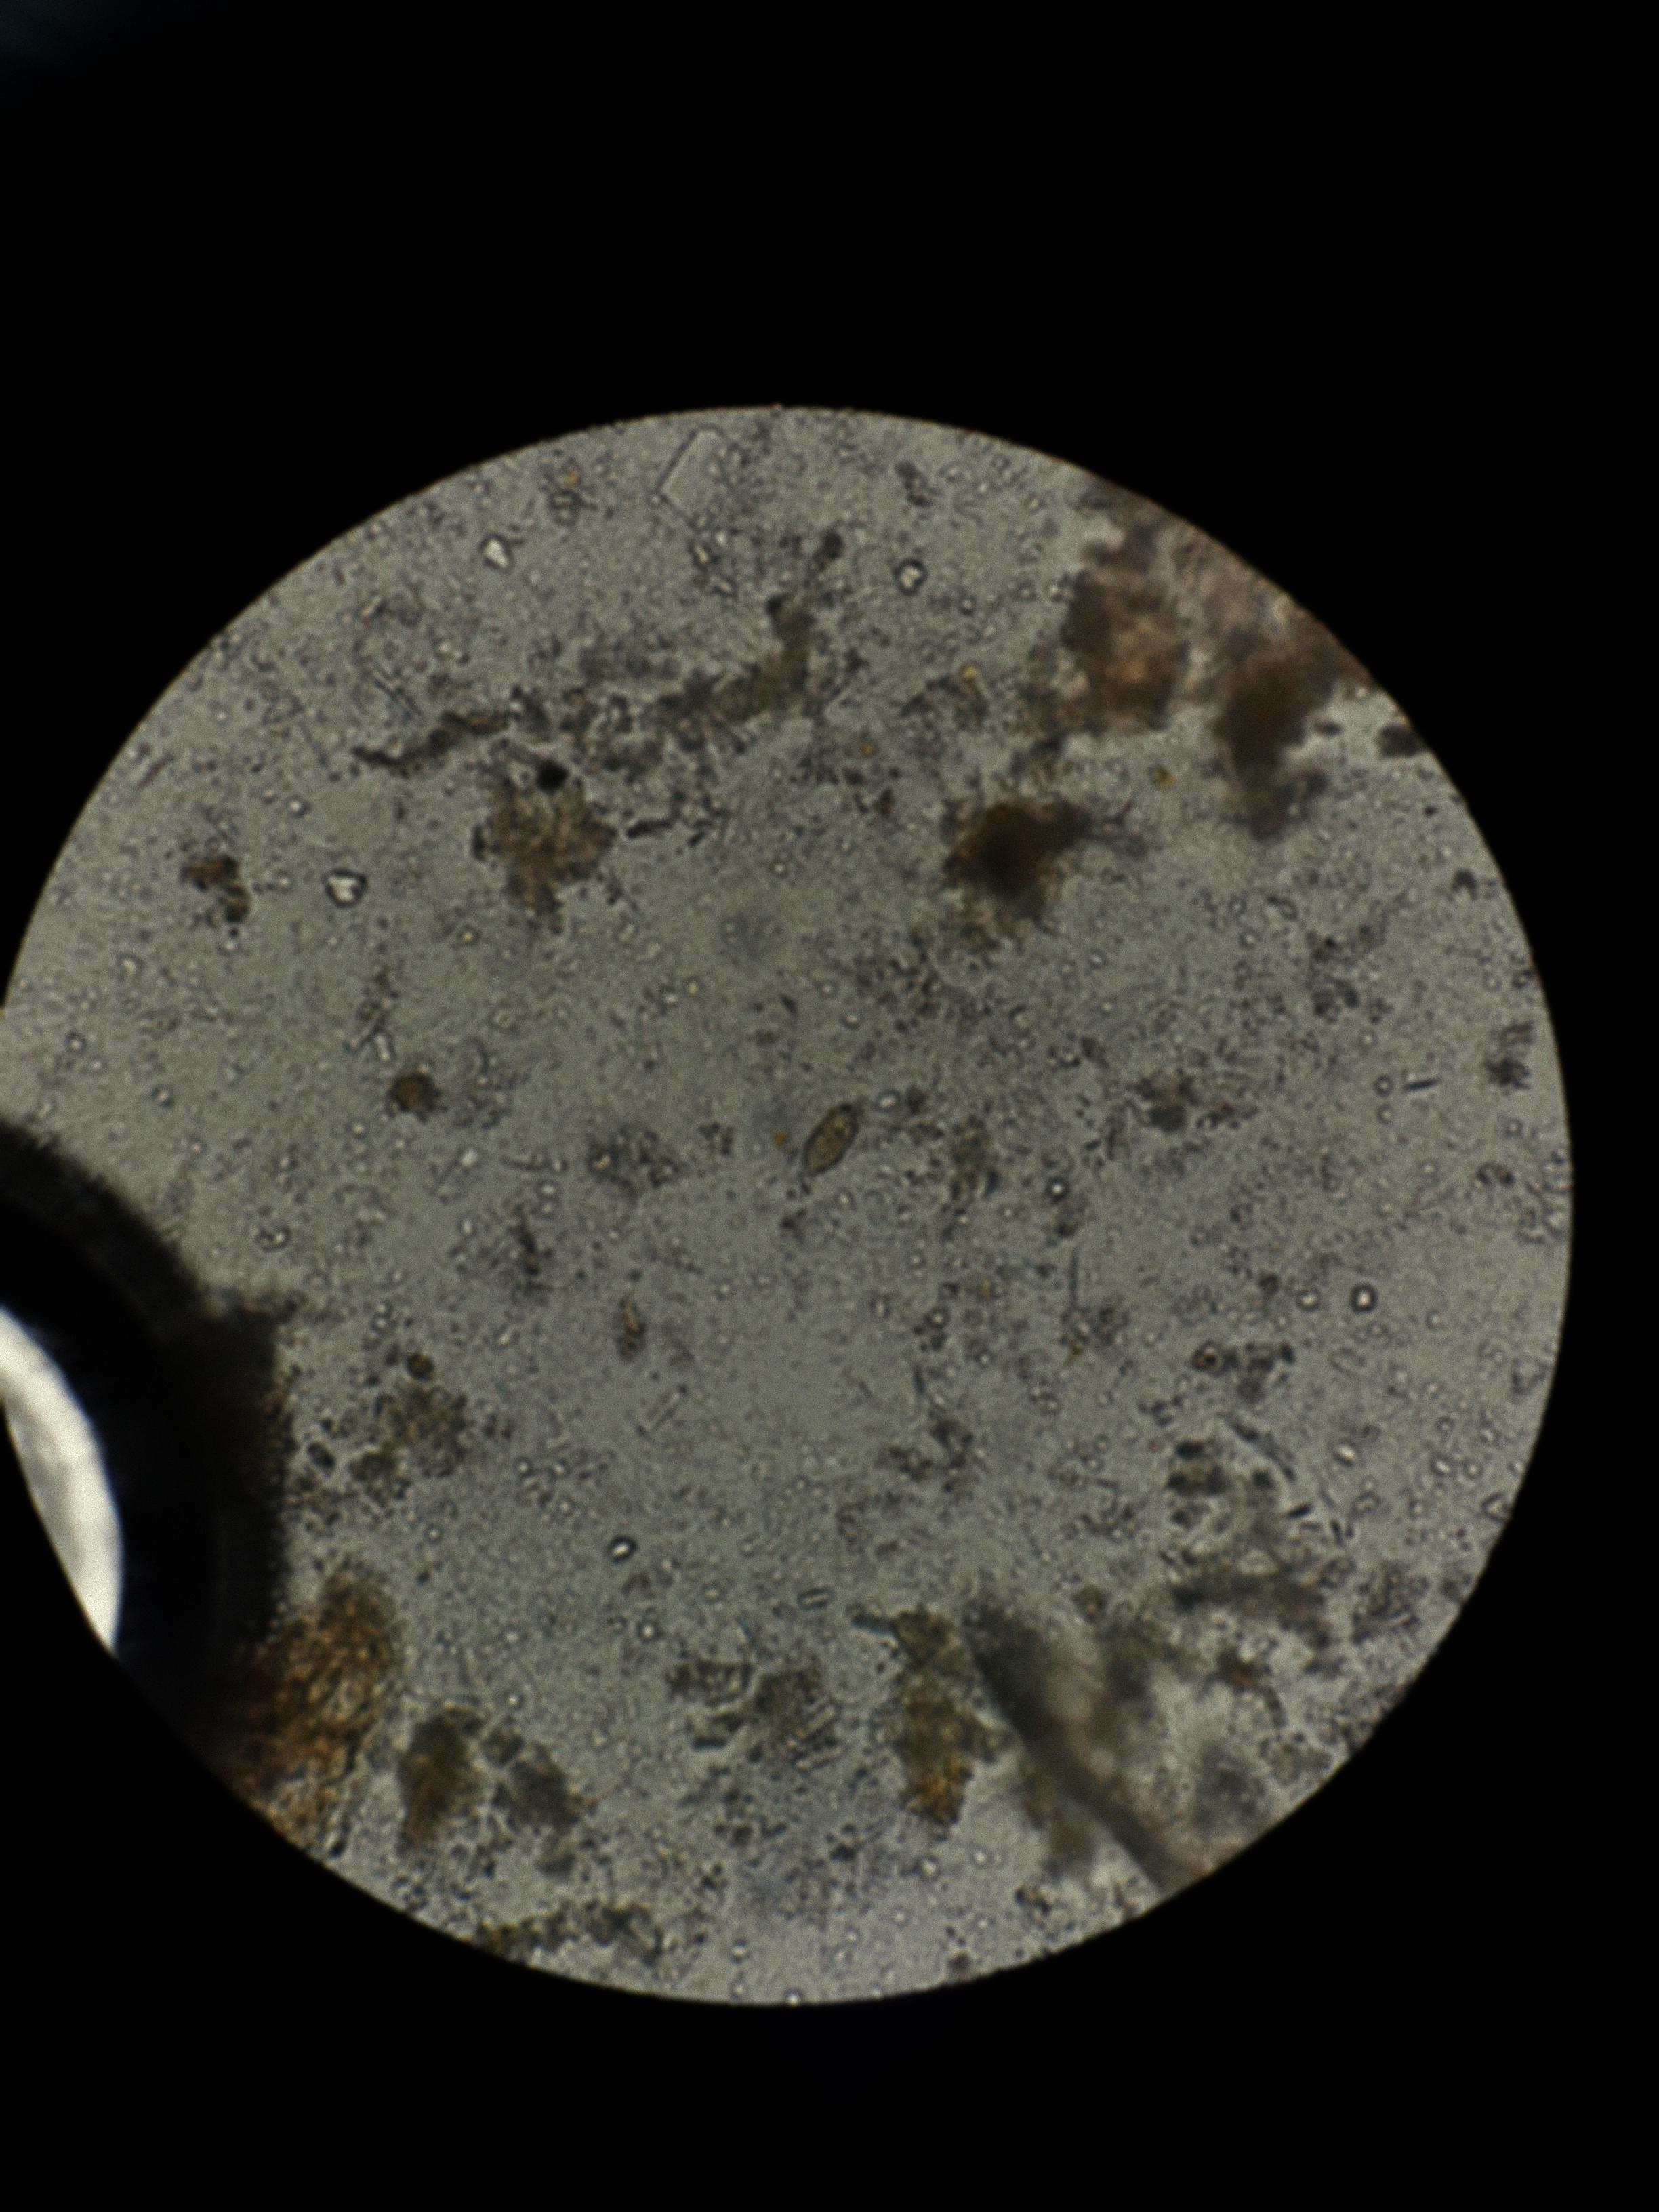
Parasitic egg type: Opisthorchis viverrine